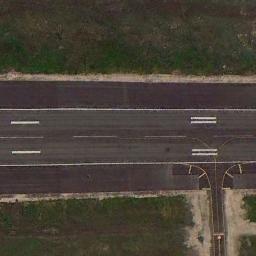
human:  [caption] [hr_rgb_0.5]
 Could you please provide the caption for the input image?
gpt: The runway is on the grass next to the bare land .

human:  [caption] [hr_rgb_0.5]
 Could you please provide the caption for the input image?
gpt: There is a green lawn next to the runway, With white dashes of varying thickness on the runway .

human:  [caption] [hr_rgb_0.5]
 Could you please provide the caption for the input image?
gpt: The runway with several touchdown zone markings goes through the lawn .

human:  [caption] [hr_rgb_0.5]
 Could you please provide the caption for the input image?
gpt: The runway is surrounded by grass .

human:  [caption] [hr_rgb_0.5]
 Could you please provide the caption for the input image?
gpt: There are green meadows beside the runway .